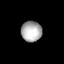
Tissue: lung
Cell type: Epithelial cells
Senescence score: 0.2367
Nuclear area (px): 414
Mean DAPI intensity: 173.14